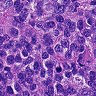
Metastatic tissue present: yes